Question: Hello every body i have one trouble i have one report like this

Well what i am doing is
Dataset
1. Country master table
2. Event master table
USing dataset to display country and event both well every thing is working perfectly except what i want is
Based on country id events should be displayed here where i am stuck because i don't have very much hand on this one and also by googling i found some solution which doesn't work for me can any one provide me help one this thanks in advance
data is displayed fine but i want to display events fro each row based on country
display in first row of subreport where country id =main report.country id this should be repeated in every row
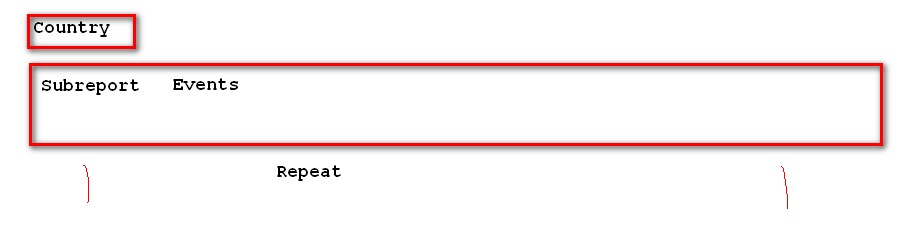
Answer: Have you tried to add the table 2 to subreport datasource? it should be somenthing like this
'''
ReportDocument report = new ReportDocument();
report.Subreports["mySubReport.rpt"].SetDataSource(ds.Tables[1]);
or
report.Subreports[0].SetDataSource(ds.Tables[1]);
'''
UPDATE
I think you can achieve it passing the contry id to the subreport with events.
Right-click on the subreport object and choose Change SubReport Links, it will open this windows, from here from the available fields you select your id that refers to event table, I can imagine that's the CountryId, In the bottom part of the window leave the left part as it is, and on the right dropdown select the field to which you want to link you subreport, in your case it could be events.CountryId.
In my example I used Customer as main report and Events as subreport